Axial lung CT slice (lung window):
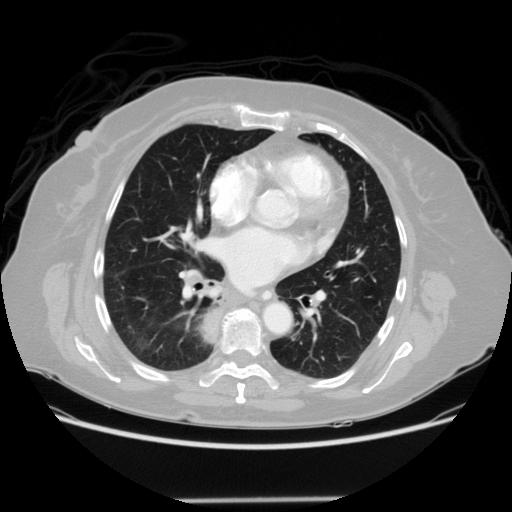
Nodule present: no